Aerial crown-view tile of a tropical tree (Barro Colorado Island, Panama), acquired 20250616:
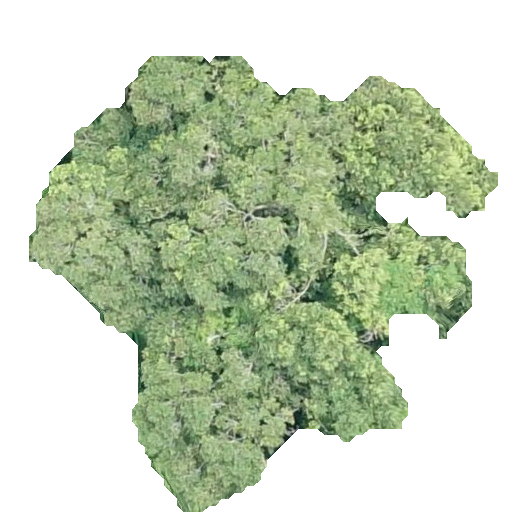
Species: Calophyllum longifolium
GBIF accepted scientific name: Calophyllum longifolium
Crown area: 187.638 m²